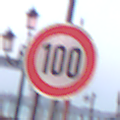
Verkehrszeichen: Geschwindigkeit100
Umgebung: Outdoor, Urban
Tageszeit: SunriseSunset
Wetter: Clear
Licht: Natural
Jahreszeit: NotSpecified
Kontrast: MediumContrast